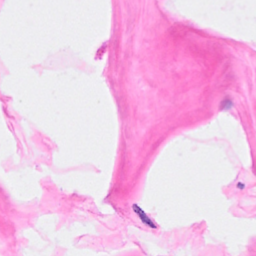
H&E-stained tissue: Breast